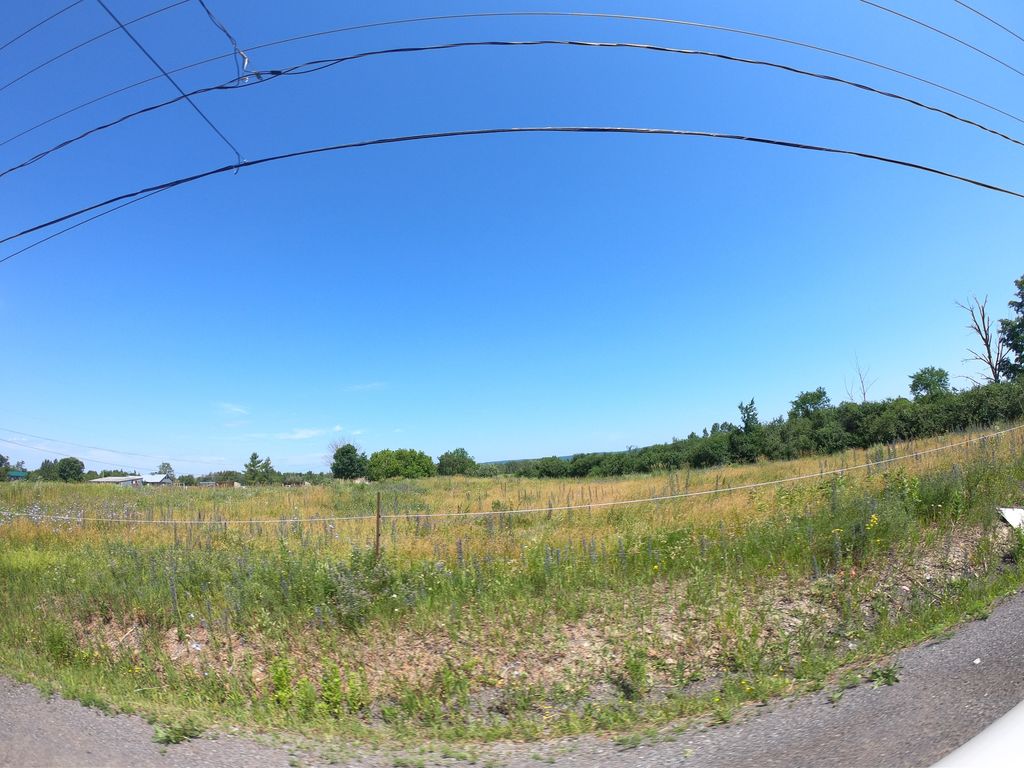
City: ottawa-gatineau